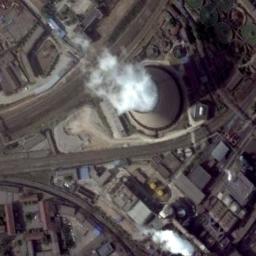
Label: thermal_power_station